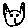
Label: cat